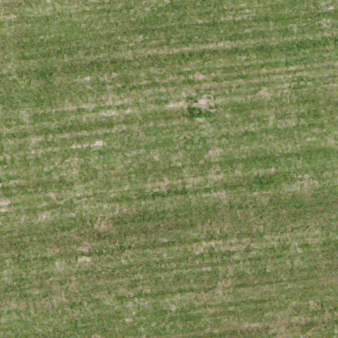
Label: other